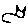
Label: cat